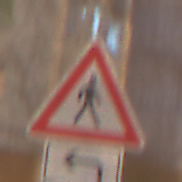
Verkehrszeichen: FussgaengerLinks
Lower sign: RichtungsangabeDurchPfeile2
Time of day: Night
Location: Outdoor (Urban)
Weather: Overcast
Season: Winter
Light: Artificial